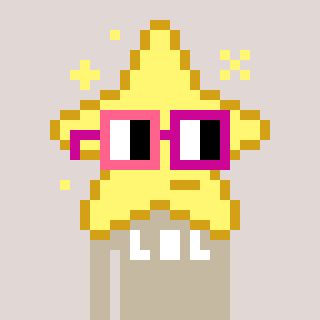
a pixel art character with square pink and red glasses, a star-shaped head and a bege-colored body on a warm background